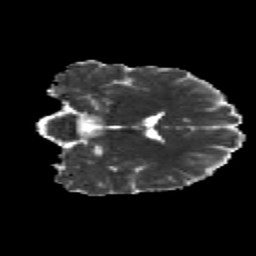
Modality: MD
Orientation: coronal
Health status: healthy
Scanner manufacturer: siemens
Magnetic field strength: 3 T
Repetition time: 12 s
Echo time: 0.092 s